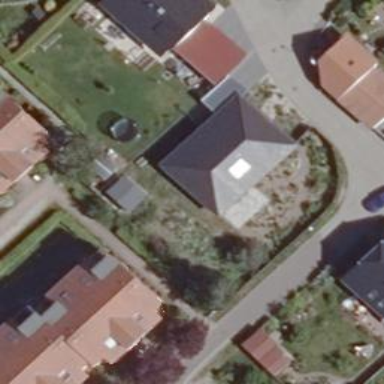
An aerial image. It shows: Detached building.